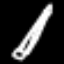
Label: pencil